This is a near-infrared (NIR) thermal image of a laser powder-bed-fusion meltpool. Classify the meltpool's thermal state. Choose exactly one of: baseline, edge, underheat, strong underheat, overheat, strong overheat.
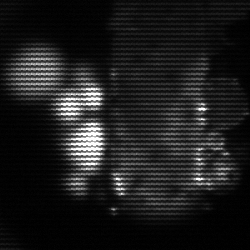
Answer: strong underheat